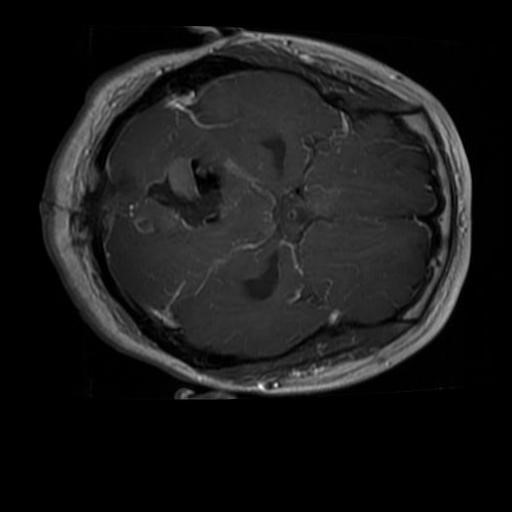
Label: brain_glioma